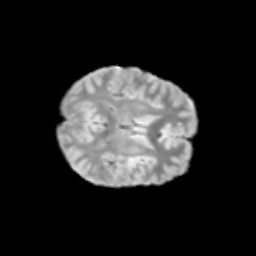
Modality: T2w
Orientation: axial
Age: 10
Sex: male
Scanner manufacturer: siemens
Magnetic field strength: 3 T
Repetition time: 3.8 s
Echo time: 0.07 s